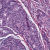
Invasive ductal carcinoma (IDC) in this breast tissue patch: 1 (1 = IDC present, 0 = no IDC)